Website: crate-barrel
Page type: receipt
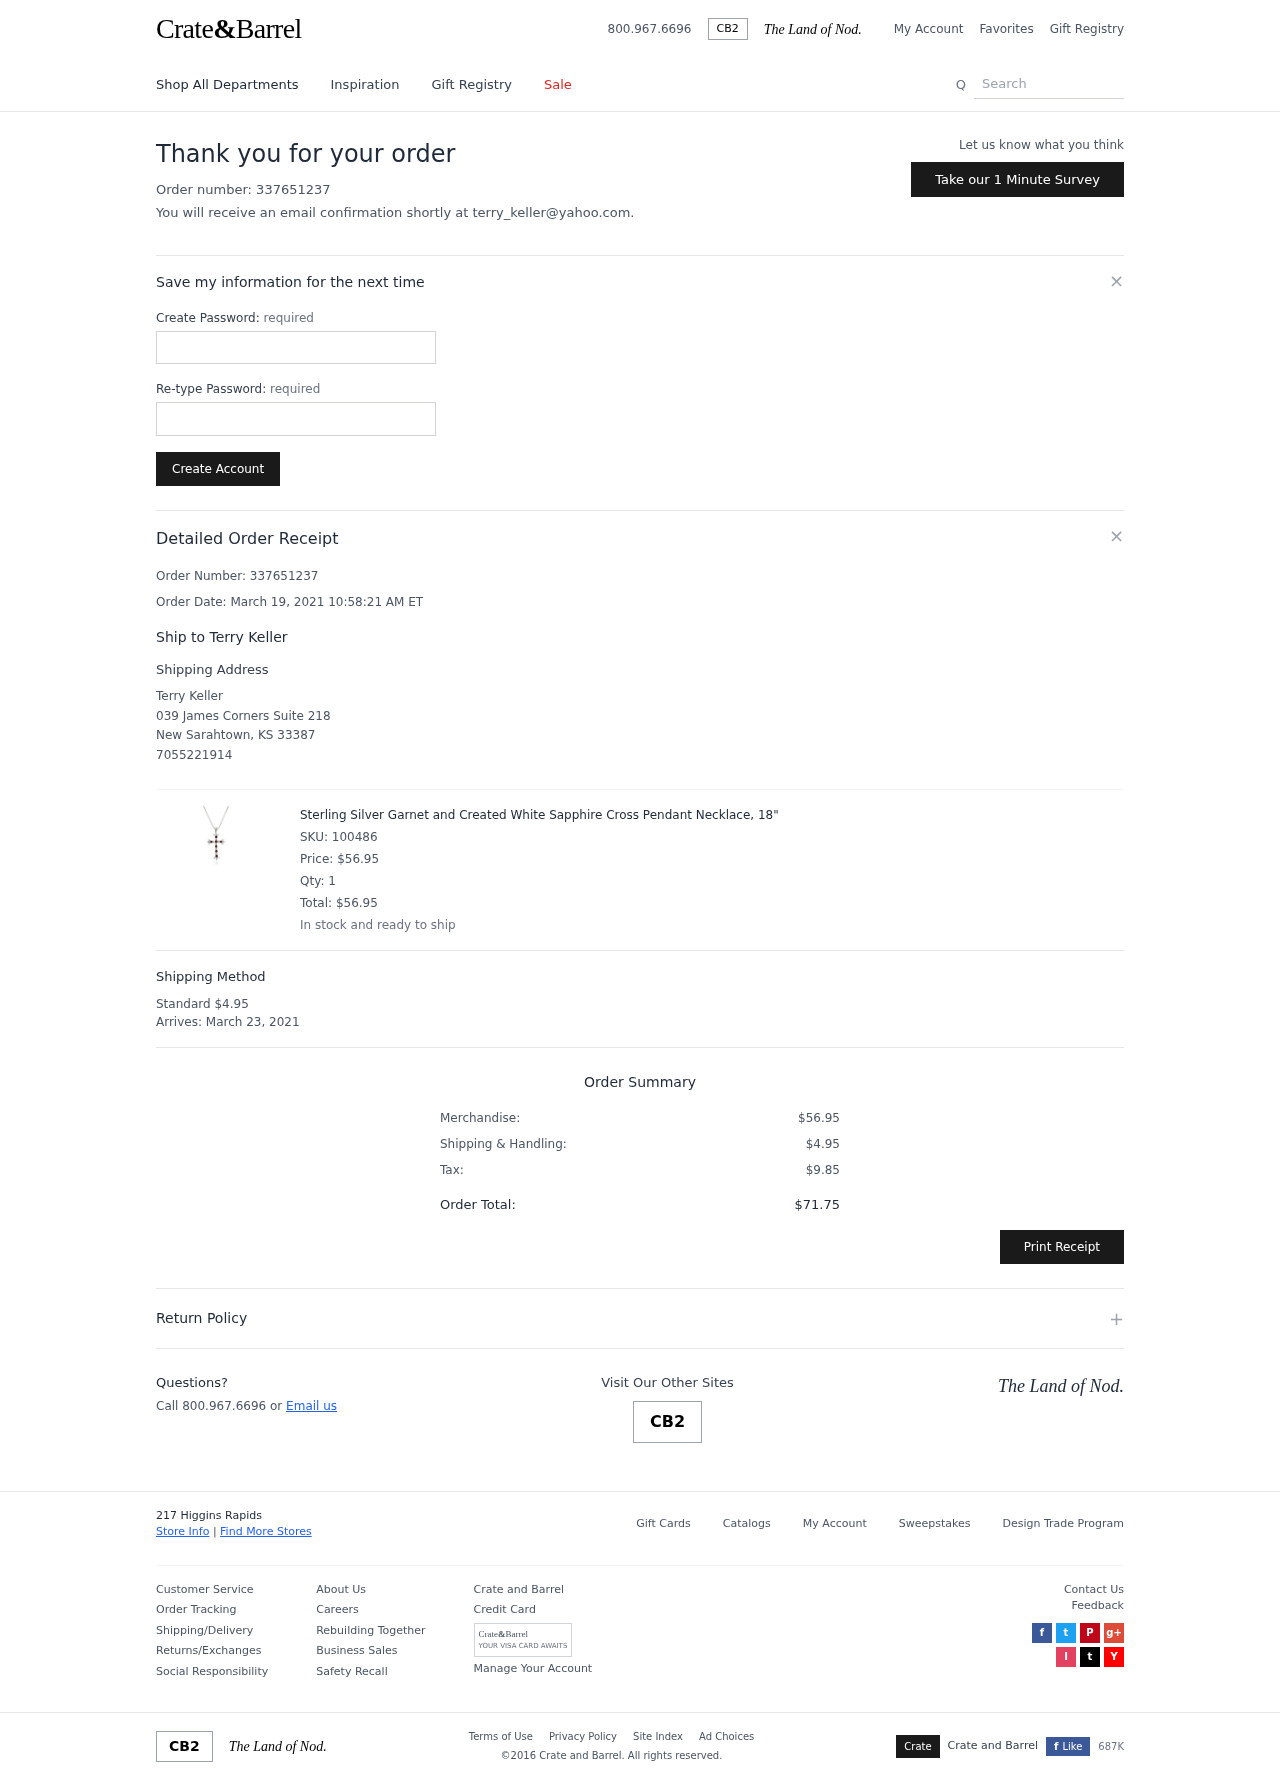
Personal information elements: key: PII_CITY
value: New Sarahtown
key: PII_EMAIL
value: terry_keller@yahoo.com
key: PII_FULLNAME
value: Terry Keller
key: PII_FULLNAME
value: Ship to Terry Keller
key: PII_PHONE
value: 7055221914
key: PII_POSTCODE
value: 33387
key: PII_STATE_ABBR
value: KS
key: PII_STREET
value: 039 James Corners Suite 218
Product elements: key: PRODUCT1_NAME
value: Sterling Silver Garnet and Created White Sapphire Cross Pendant Necklace, 18"
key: PRODUCT1_PRICE
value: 56.95
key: PRODUCT1_QUANTITY
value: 1
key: PRODUCT1_SKU
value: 100486
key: PRODUCT1_TOTAL
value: $56.95
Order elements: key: ORDER_ID
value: Order Number: 337651237
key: ORDER_ID
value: Order number: 337651237
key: ORDER_DATE
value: Order Date: March 19, 2021 10:58:21 AM ET
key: ORDER_SHIPPING_COST
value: $4.95
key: ORDER_DELIVERY_DATE
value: March 23, 2021
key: ORDER_SUBTOTAL
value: $56.95
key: ORDER_TAX
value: $9.85
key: ORDER_TOTAL
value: $71.75
Search elements: key: HEADER_SEARCH
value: Search